Question: I'm manipulating GRIB2 forecast files and I'm having trouble using the <URL> library.
I have an 'Array[Byte]' representing the content of a GRIB2 dataset. Because I want to be able to get value at specific location, I wrote this variable's content to a file which I'm then loading as an 'InputStream' to use it with the 'getValueAtLocation(id, lat, long)' and/or 'interpolateValueAtLocation(id, lat, long)'. I can perfectly read the metadata of the file, but as soon as I call one of those 2 previous methods, I get an IndexOutOfBoundException.
Here is the Scala code I use to write the GRIB2 bytes array (variable 'bytes') on a file and then load it as an InputStream:
'''
val file: File = new File("my-data.grib")
val temp = FileUtils.writeByteArrayToFile(file, bytes)
val input = new FileInputStream("my-data.grib")
val grib: RandomAccessGribFile = new RandomAccessGribFile("my-grib", "my-data.grib")
grib.importFromStream(input, 0)
'''
According to the <URL> I am doing it right, isn't it?
Then I can easily get those metadata from the GRIB2 (using some code of the <URL>:
'''
Body format : GRIB2
Date: 12.10.2021
Time: 9:0.0
Generating centre: 85
Forecast time: 5
Parameter category: 0
Parameter number: 0
Covered area:
from (latitude, longitude): 51.47, 348.0
to: (latitude, longitude): 37.5, 16.0
'''
When calling 'getValueAtLocation(id, lat, long)' and 'interpolateValueAtLocation(id, lat, long)' with 'id = 0' and 'lat = 48' and 'long = 2' (which seems to be ok when reading the metadata) I got this :
'''
java.lang.IndexOutOfBoundsException
at java.nio.Buffer.checkIndex(Buffer.java:551)
at java.nio.HeapByteBuffer.getShort(HeapByteBuffer.java:327)
at com.ph.grib2tools.grib2file.RandomAccessGribFile.interpolateValueAt(RandomAccessGribFile.java:196)
at com.ph.grib2tools.grib2file.RandomAccessGribFile.interpolateValueAtLocation(RandomAccessGribFile.java:133)
'''
The faulting line seems to be this one in this file <URL> :
'''
float val11 = sec5.calcValue(ByteBuffer.wrap(data).getShort((jidx1*gridDefinition.numberPointsLon+iidx1)*bytesperval));
'''
Am I doing something wrong or is there an issue with the library source code or my GRIB file? The file comes from a national forecast agency and should be ok. I give you the structure of the GRIB2 file in the screenshot attached (from the Panoply software).

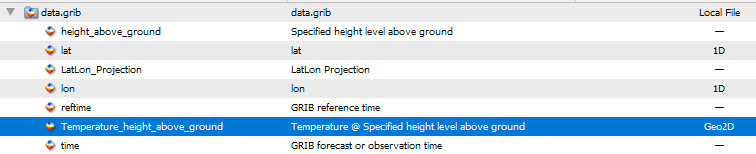
Answer: After some research with the dev of the Grib2Tools library, it turns out that the issue was coming from my GRIB file. The national forecast organization of my country, Meteo France, add a bitmap on top of the data to indicate whether or not there's a value available at given coordinates. This feature wasn't supported by Grib2Tools, wich lead to data misunderstanding and errors at execution. This bitmap feature will be supported soon thanks to the dev.